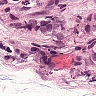
Metastatic tissue present: yes